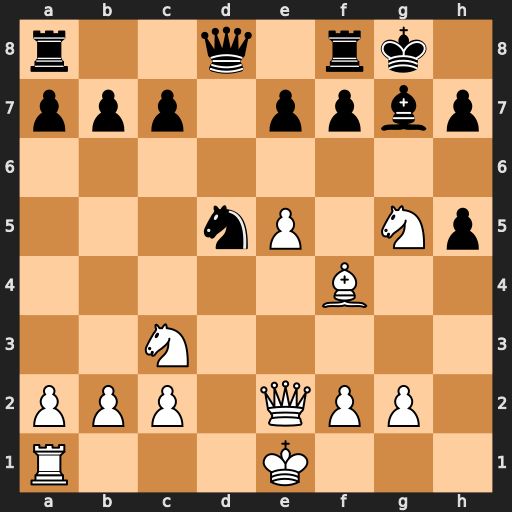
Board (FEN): r2q1rk1/ppp1ppbp/8/3nP1Np/5B2/2N5/PPP1QPP1/R3K3
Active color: w
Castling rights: Q
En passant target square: -
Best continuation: Qe4 f5 Qxd5+ Qxd5 Nxd5